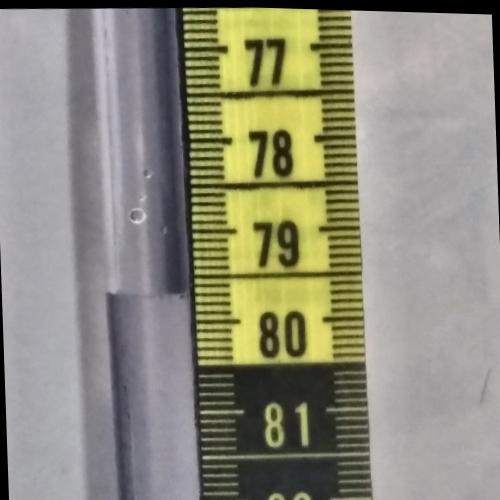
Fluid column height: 79.7 cm